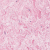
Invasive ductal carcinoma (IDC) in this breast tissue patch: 0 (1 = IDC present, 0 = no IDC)